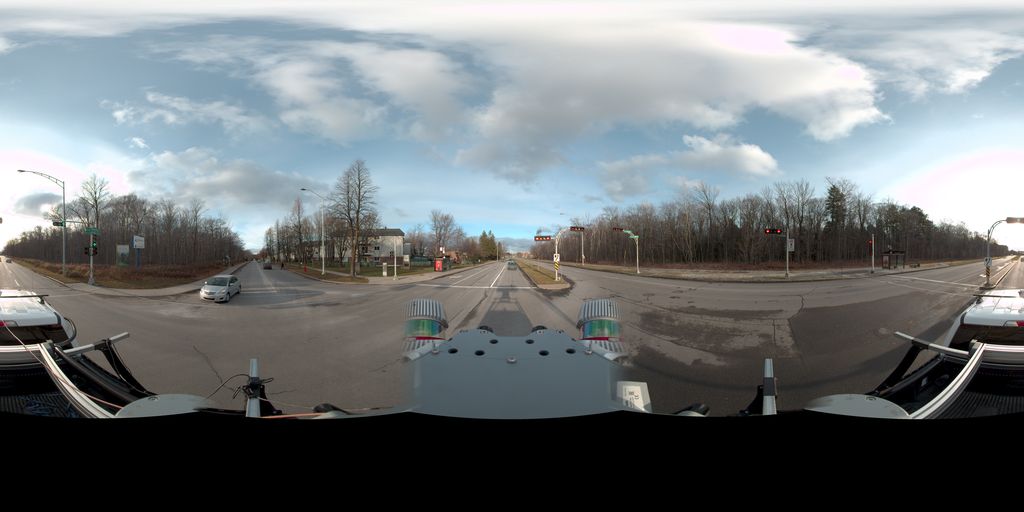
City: quebec_city